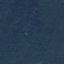
Land use / land cover class: Forest